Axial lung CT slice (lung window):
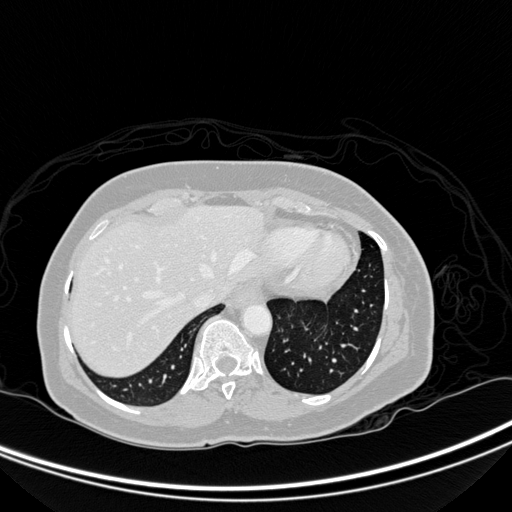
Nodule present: no